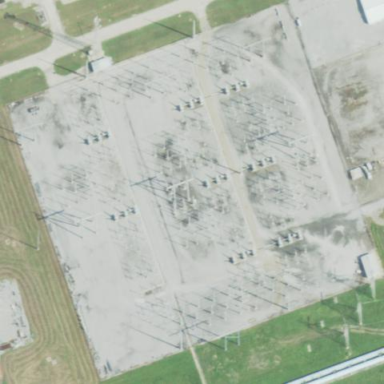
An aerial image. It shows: Outdoor power substation enclosed by fence. The substation operates at the transmission level.